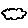
Label: cloud